Question: I am having trouble with incorrectly painted corners when drawing VCL-styled window elements. On styles that have rounded corners, I get a white background in the space between the control's bounding rect and the style's rounded window corner.

The above image was run using Aqua Light Slate, but any style with rounded corners will show this same problem. What am I missing?
'''
type
TSample = class(TCustomControl)
protected
procedure Paint; override;
end;
{ TForm1 }
procedure TForm1.FormCreate(Sender: TObject);
var
R: TRect;
S: TSample;
begin
R := ClientRect;
InflateRect(R, -20, -20);
S := TSample.Create(Application);
S.Parent := Self;
S.BoundsRect := R;
end;
{ TSample }
procedure TSample.Paint;
var
Details: TThemedElementDetails;
begin
Details := StyleServices.GetElementDetails(twCaptionActive);
StyleServices.DrawParentBackground(Self.Handle, Canvas.Handle, Details, False);
StyleServices.DrawElement(Canvas.Handle, Details, ClientRect);
end;
'''
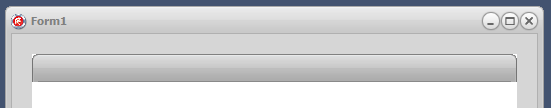
Answer: Ok, I spend some minutes in you question and I found the answer. The key to draw the rounded corners, is call the <URL> function to apply the region to the control.
check this sample
'''
procedure TSample.Paint;
var
Details : TThemedElementDetails;
Region : HRgn;
LRect : TRect;
begin
Details := StyleServices.GetElementDetails(twCaptionActive);
LRect := Rect(0, 0, Width, Height);
StyleServices.GetElementRegion(Details, LRect, Region);
SetWindowRgn(Handle, Region, True);
StyleServices.DrawParentBackground(Self.Handle, Canvas.Handle, Details, False);
StyleServices.DrawElement(Canvas.Handle, Details, ClientRect);
end;
'''
And this is the result